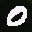
Label: 0